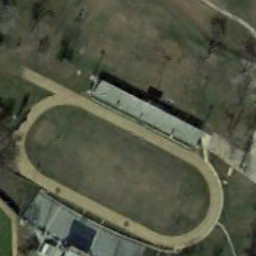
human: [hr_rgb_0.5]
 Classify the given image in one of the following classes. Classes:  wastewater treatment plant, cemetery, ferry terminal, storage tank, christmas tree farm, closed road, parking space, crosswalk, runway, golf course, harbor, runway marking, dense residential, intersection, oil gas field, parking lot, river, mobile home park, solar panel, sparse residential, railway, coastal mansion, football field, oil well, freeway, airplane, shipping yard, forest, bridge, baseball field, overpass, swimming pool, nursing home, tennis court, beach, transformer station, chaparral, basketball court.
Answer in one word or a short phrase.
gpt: football field